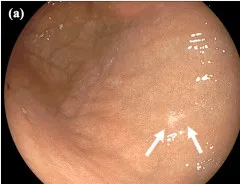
Upper endoscopy after anastrozole and palbociclib therapy. . Upper endoscopy reveals a reduction and indistinctness of the metastatic lesion in angulus (a, b) (indicated by the arrow).
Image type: endoscopy (gi_endoscopy)